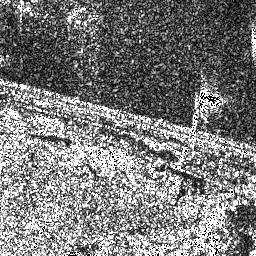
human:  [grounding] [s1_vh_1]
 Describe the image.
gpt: In the satellite image, there is  <ref>1 medium ship </ref> <box>[[76, 33, 86, 41, 0]]</box> located at right.